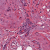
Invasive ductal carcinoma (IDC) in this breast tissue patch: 1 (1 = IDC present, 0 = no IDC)